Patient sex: M
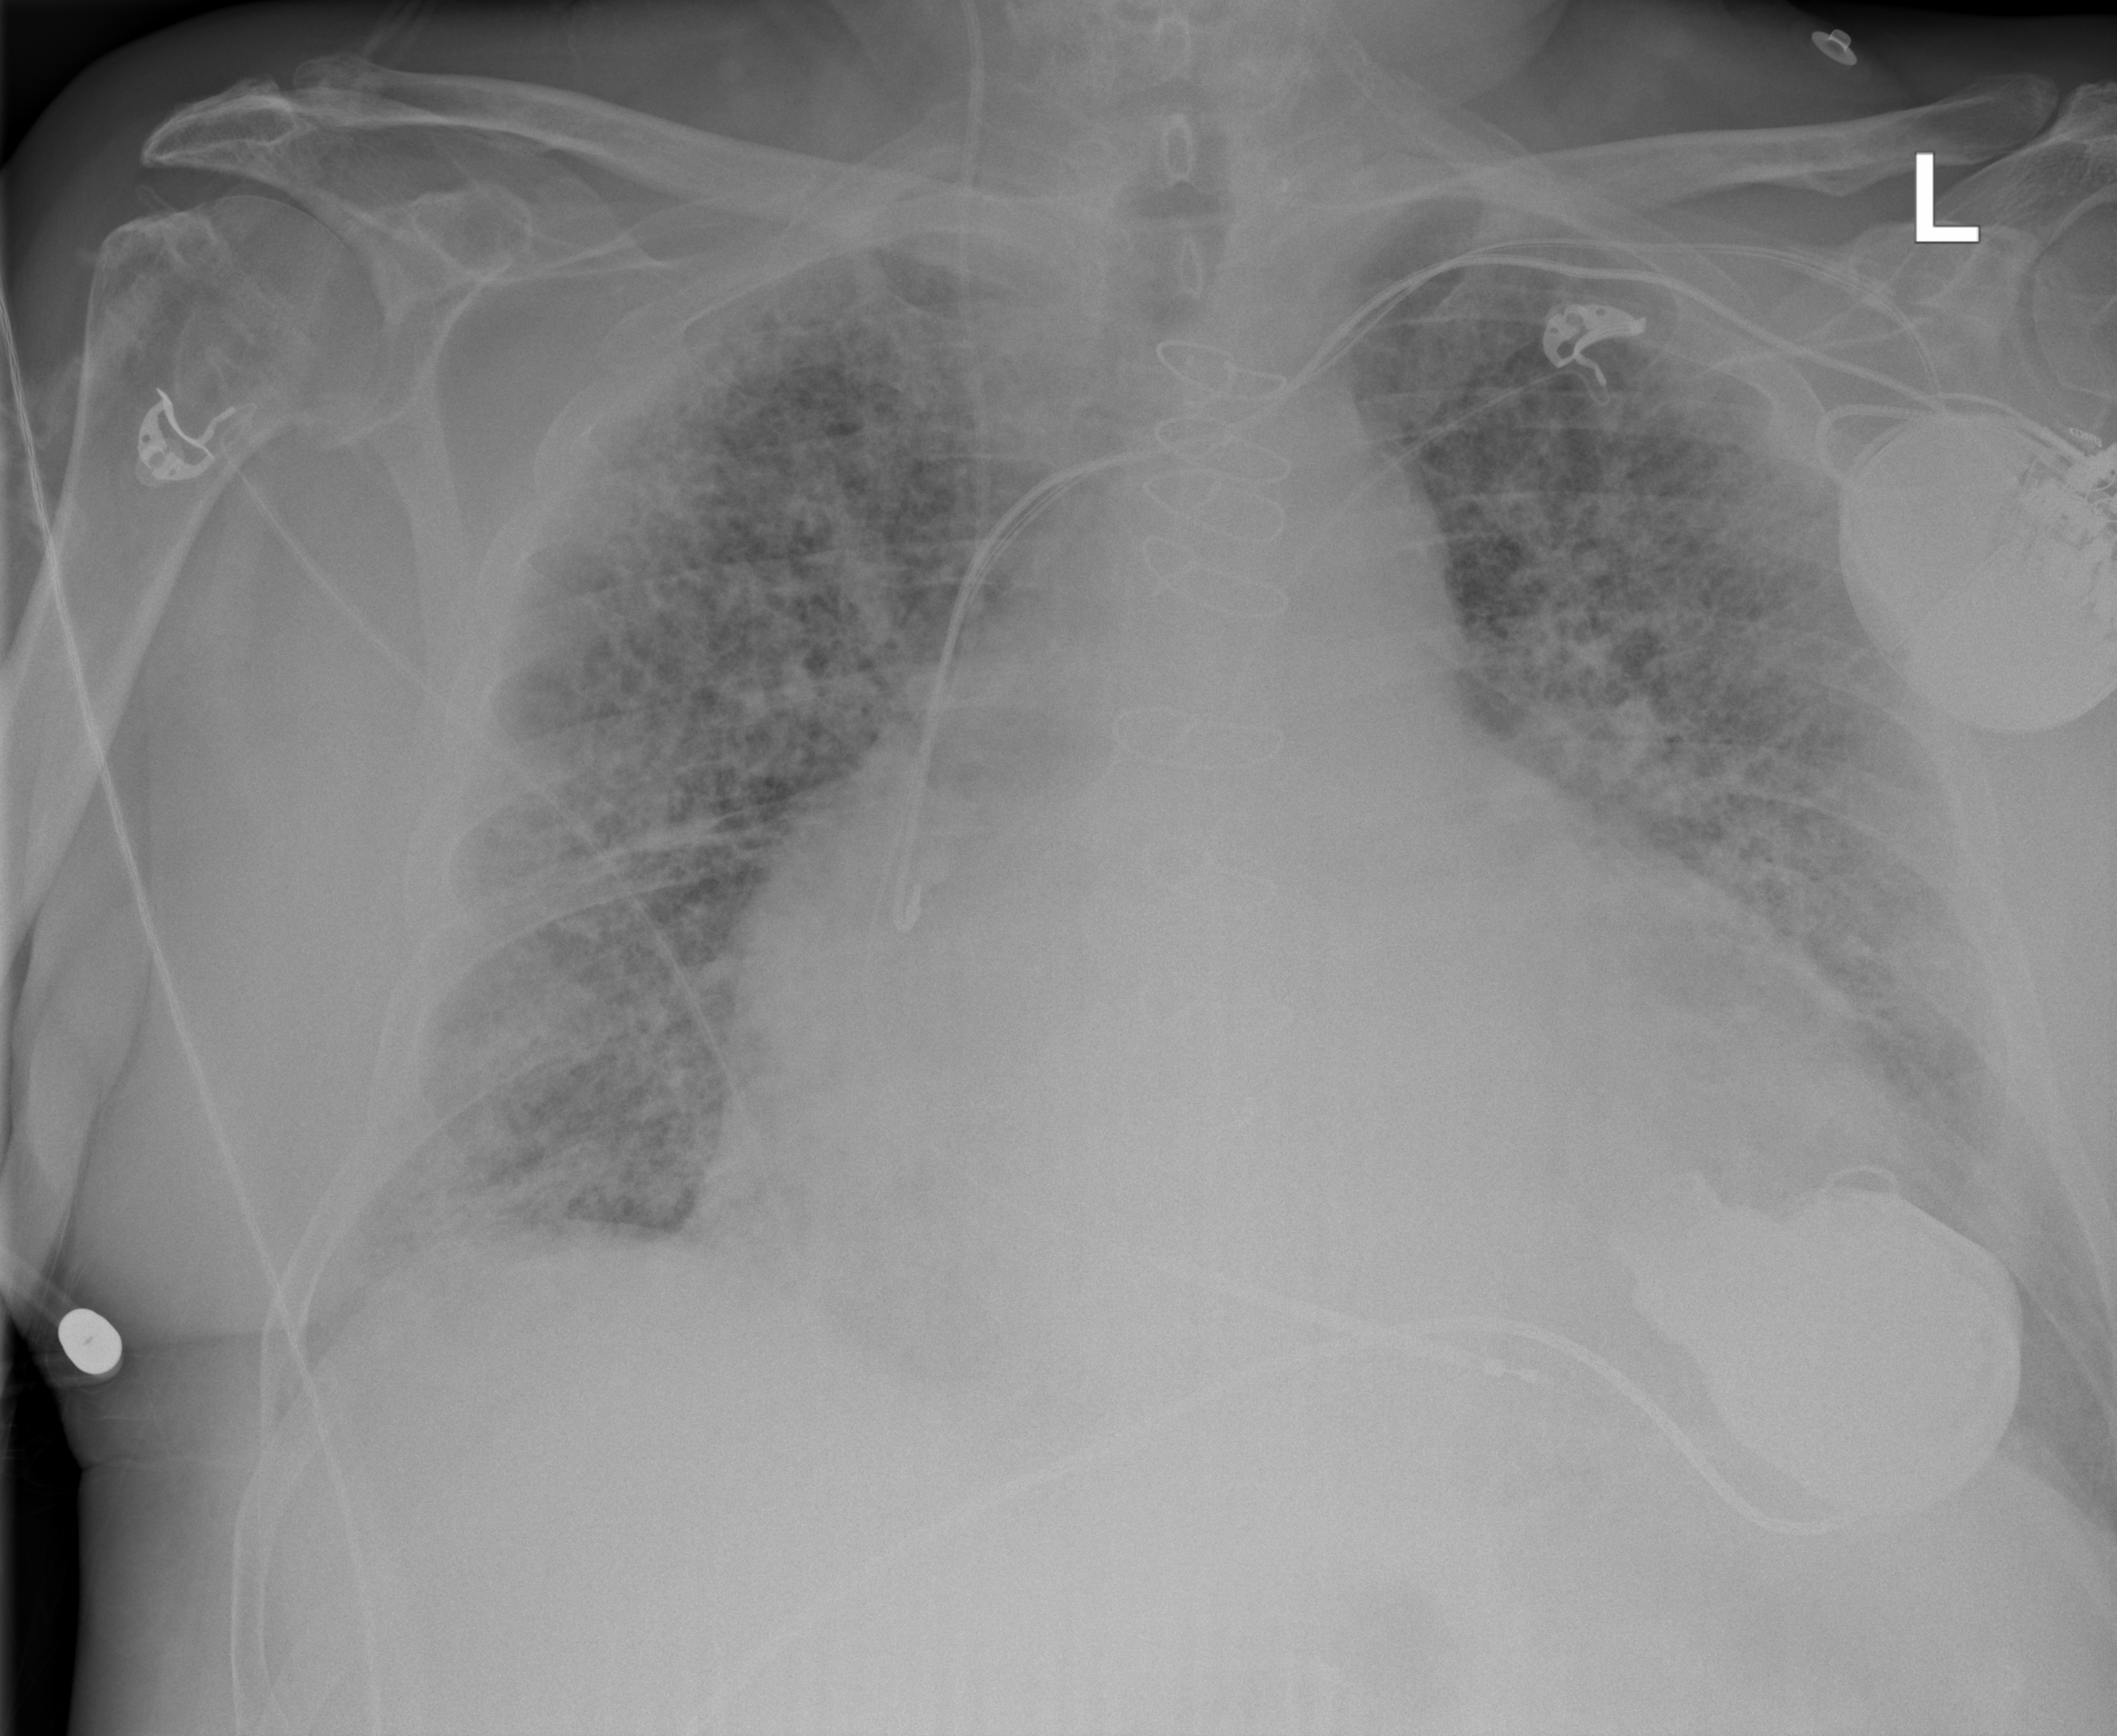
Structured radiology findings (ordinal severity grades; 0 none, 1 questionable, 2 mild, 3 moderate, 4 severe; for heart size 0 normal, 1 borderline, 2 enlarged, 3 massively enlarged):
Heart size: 3
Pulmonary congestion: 3
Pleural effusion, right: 2
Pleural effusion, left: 0
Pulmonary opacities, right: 3
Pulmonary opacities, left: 3
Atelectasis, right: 2
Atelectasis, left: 2